Interaction volume radius: 10 \u00c5
Interaction volume height: 15 \u00c5
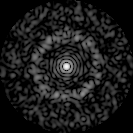
Disorder parameter: 0.8211